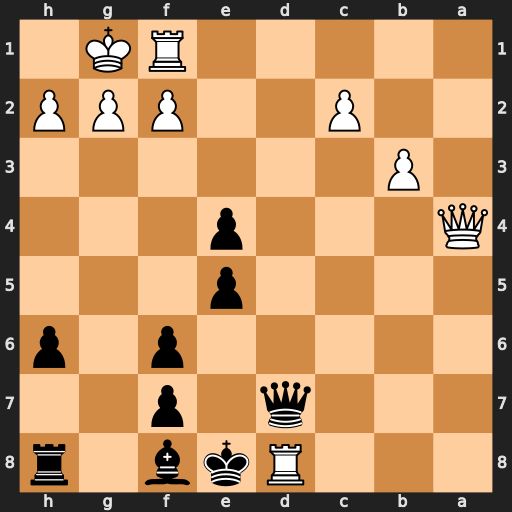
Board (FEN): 3Rkb1r/3q1p2/5p1p/4p3/Q3p3/1P6/2P2PPP/5RK1
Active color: b
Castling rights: k
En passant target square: -
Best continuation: Kxd8 Qa8+ Ke7